Question: I am encountering a problem when trying to set an attribute of entity class as primary key.
As we know the default primary key of entity class is '<entity>ID' in MagicalRecord. For instance I have a userID attribute in Person entity, my question is how to set userID as primary key of Person or is it even possible?
I have tried using 'relatedByAttribute' to link userID with personID but it does not work for me.
Here is a screenshot of my data model

Everytime I am trying to use 'MR_importFromObject' to create/retrieve a Person entity, it crashes in 'MR_executeFetchRequest'
Any one can help me out? I am using cocoa pods install latest MagicalRecord framework.
Thanks!
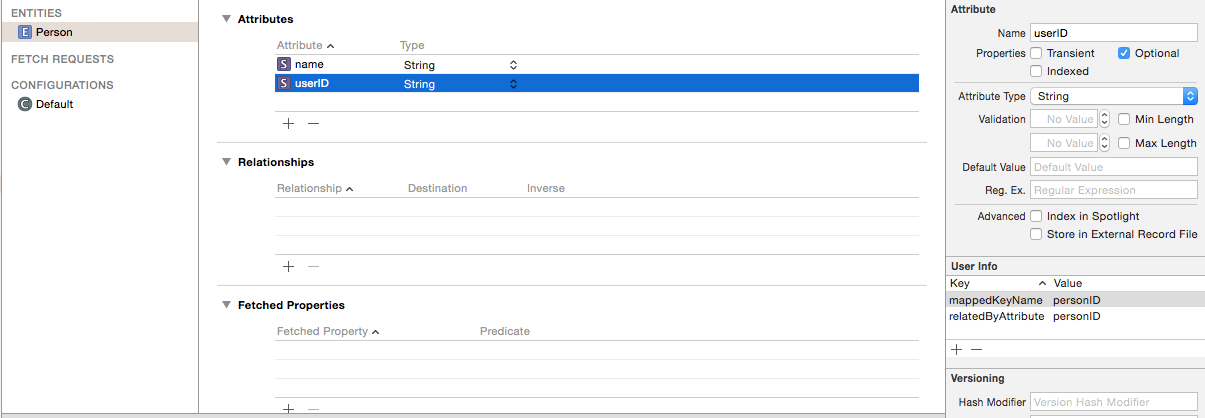
Answer: Ok, I have found why it did not work in my case.
I should set 'relatedByAttribute' in Person entity to 'userID', it was previously set at userID attribute user Info